Aerial crown-view tile of a tropical tree (Barro Colorado Island, Panama), acquired 20250512:
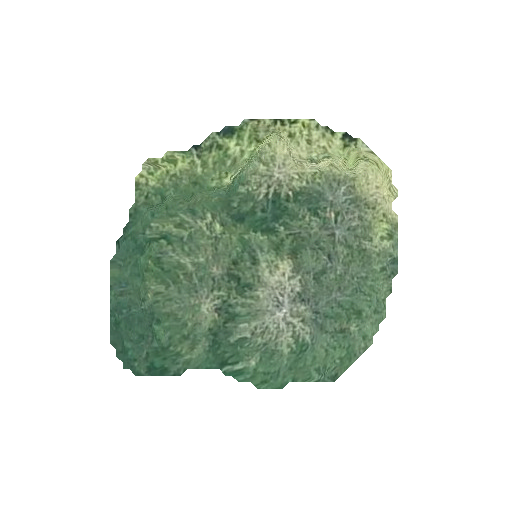
Species: Quararibea asterolepis
GBIF accepted scientific name: Quararibea asterolepis
Crown area: 92.107 m²